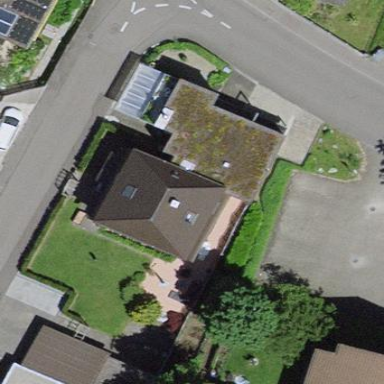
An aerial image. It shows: Detached building with hipped roof.